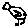
Label: bird